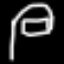
Label: bed